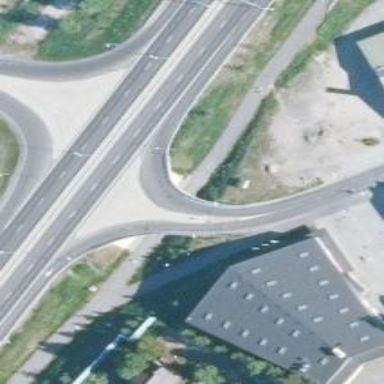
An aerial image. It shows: Bridge at the junction of tertiary trunk road.